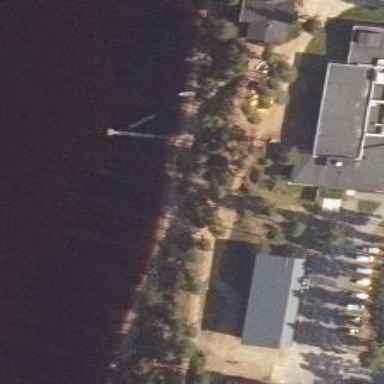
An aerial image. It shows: Man-made pier.